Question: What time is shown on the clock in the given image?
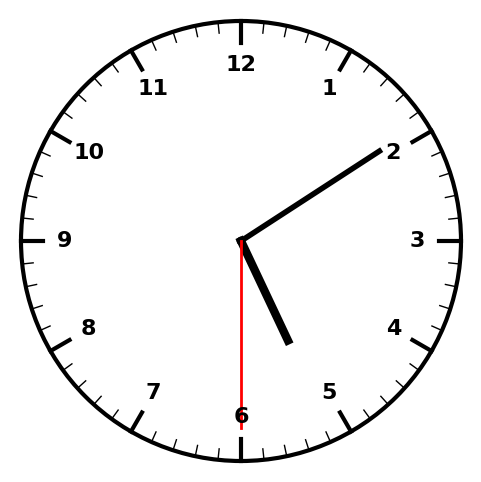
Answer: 05:09:30